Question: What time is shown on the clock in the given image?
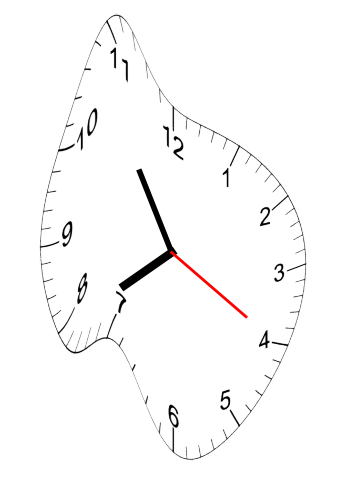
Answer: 07:54:20